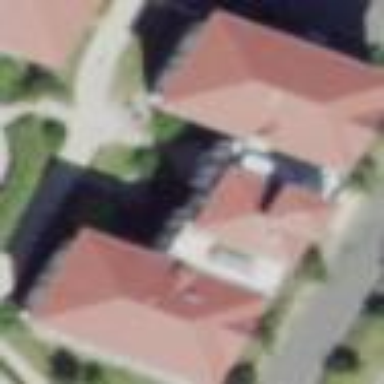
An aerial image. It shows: Dormitory building.